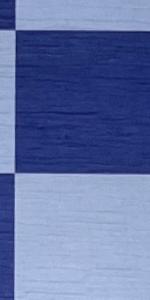
Label: Empty